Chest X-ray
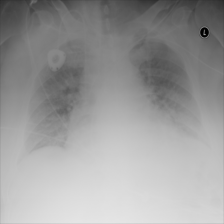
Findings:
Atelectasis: negative
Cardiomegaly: negative
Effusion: negative
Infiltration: negative
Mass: negative
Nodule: negative
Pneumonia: negative
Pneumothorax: negative
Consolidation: negative
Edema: negative
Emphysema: negative
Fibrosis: negative
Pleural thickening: negative
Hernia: negative